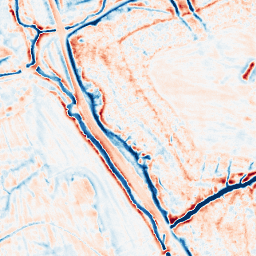
Category: edge_preserving
Decomposition family: bilateral
Decomposition parameters: d: 15
sigma_color: 25
sigma_space: 150
Upsampling method: sinc_hamming
Upsampling parameters: scale: 4
kernel_size: 8
Upsampling scale: 4